Question: When using a string to define a RegEx, I'd like to know if there is a way to get my code to recognize a pattern in the files contained within a directory.
The goal is to rename these files using our naming conventions, so I'm writing something to try to create the expression to use in RegEx.
I've started something here, but I don't think it is the best, and I'm not sure how to fill in the '"{0}"' portion of my RegEx expression.
'''
private Regex m_regex;
public string DirPattern(string path, string[] extensions) {
string result = null;
int endPos = 0;
int resLen = 0;
int startLen = 0;
var dir = new DirectoryInfo(path);
foreach (var file in dir.GetFiles()) {
if (extensions.Contains(file.Extension)) {
if (!String.IsNullOrEmpty(result)) {
int sL = 0;
int fileLen = file.Name.Length;
string one = null;
for (int i = 0; i < resLen && i < fileLen; i++) {
if (result[i] == file.Name[i]) {
sL = i + 1;
if (String.IsNullOrEmpty(one)) {
one = file.Name;
} else {
break;
}
}
}
if (!String.IsNullOrEmpty(one)) {
int eP = 0;
int oneLen = one.Length;
for (int i = fileLen - 1; -1 < i; i--) {
if (result[i] == file.Name[i]) {
eP = i - 1;
} else {
break;
}
}
if ((0 < endPos) && (eP == endPos)) {
if ((0 < startLen) && (sL == startLen)) {
result = one.Substring(0, startLen) + "{0}" + one.Substring(endPos);
} else if (0 < sL) {
startLen = sL;
}
} else if (0 < sL) {
startLen = sL;
}
}
} else {
result = file.Name;
resLen = result.Length;
}
}
}
return result;
}
public bool GenerateRexEx(string path, string[] extensions) {
var pattern = DirPattern(path, extensions);
if (!String.IsNullOrEmpty(pattern)) {
m_regex = new Regex(pattern);
return true;
}
return false;
}
'''
Here is an example of a list of files that would be most like our company files (which I am not allowed to post):

The goal is to take files with names like this:
'''
FOLDER_PATTERN_1 + MixedContent + FOLDER_PATTERN_2
'''
and rename them using our format:
'''
OUR_PATTERN_1 + MixedContent + OUR_PATTERN_2
'''
That way, our software will be able to search the files more efficiently.
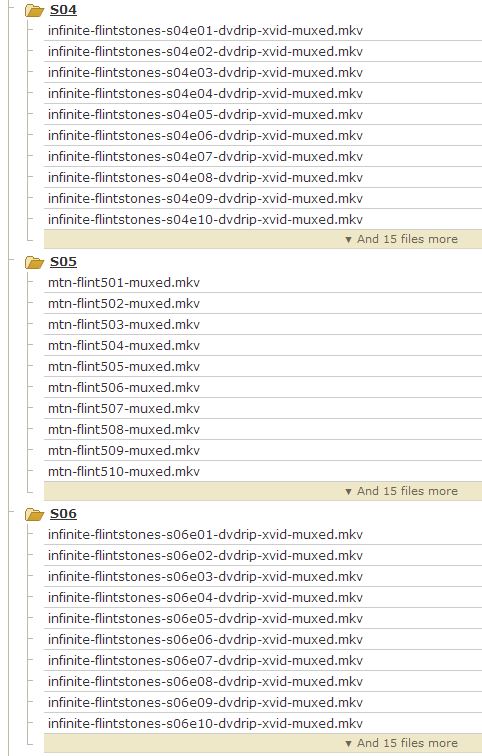
Answer: I think that in your case you need just to find count of characters in the prefix pattern and postfix pattern. Then you can simply replace some count of characters with your pattern. I wrote a simple code which I tested and works. You can inspire yourself and use the same method I think. Anyway there are areas to make this better, but I hope it is enough to answer your question.
'''
using System;
using System.Collections.Generic;
using System.Linq;
using System.Text;
using System.Text.RegularExpressions;
using System.Threading.Tasks;
namespace ConsoleApplication1
{
static class Program
{
static void Main()
{
var inputFilenames = new string[]
{
"mtn_flint501-muxed",
"mtn_flint502-muxed",
"mtn_flint503-muxed",
"mtn_flint504-muxed",
"mtn_flint505-muxed",
"mtn_flint506-muxed",
"mtn_flint507-muxed",
"mtn_flint508-muxed",
"mtn_flint509-muxed",
"mtn_flint510-muxed",
"mtn_flint511-muxed",
"mtn_flint512-muxed",
};
var replacedFilenames = ReplaceFileNames(inputFilenames);
for (int i = 0; i < inputFilenames.Length; i++)
{
Console.WriteLine("{0} >> {1}", inputFilenames[i], replacedFilenames[i]);
}
Console.ReadKey();
}
private const string OurPrefixPattern = "Prefix_";
private const string OurPostfixPattern = "_Postfix";
/// <summary>
/// Method which will find the filename's pattern and replace it with our pattern
/// </summary>
/// <param name="fileNames"></param>
/// <returns></returns>
public static string[] ReplaceFileNames(params string[] fileNames)
{
//At first, we will find count of characters, which are same for
//all filenames as prefix and store it to prefixCount variable and
//we will find count of characters which are same for all filenames
//as postfix and store it to postfixCount variable
var prefixCount = int.MaxValue;
var postfixCount = int.MaxValue;
//We will use first filename as the reference one (we will be comparing)
//all filenames with this one
var referenceFilename = fileNames[0];
var reversedReferenceFilename = referenceFilename.ReverseString();
//Lets find the prefixCount and postfixCount
foreach (var filename in fileNames)
{
if (filename == referenceFilename)
{
continue;
}
//Check for prefix count
var firstDifferenceIndex = referenceFilename.GetFirstDifferentIndexWith(filename);
if (firstDifferenceIndex < prefixCount)
{
prefixCount = firstDifferenceIndex;
}
//For postfix count we will do the same, but with reversed strings
firstDifferenceIndex = reversedReferenceFilename.GetFirstDifferentIndexWith(filename.ReverseString());
if (firstDifferenceIndex < postfixCount)
{
postfixCount = firstDifferenceIndex;
}
}
//So now replace given filnames with our prefix and post fix.
//Our regex determines only how many characters should be replaced
var prefixRegexToReplace = string.Format("^.{{{0}}}", prefixCount);
var postfixRegexToReplace = string.Format(".{{{0}}}$", postfixCount);
var result = new string[fileNames.Length];
for (int i = 0; i < fileNames.Length; i++)
{
//Replace the prefix
result[i] = Regex.Replace(fileNames[i], prefixRegexToReplace, OurPrefixPattern);
//Replace the postfix
result[i] = Regex.Replace(result[i], postfixRegexToReplace, OurPostfixPattern);
}
return result;
}
/// <summary>
/// Gets the first index in which the strings has different character
/// </summary>
/// <param name="value"></param>
/// <param name="stringToCompare"></param>
/// <returns></returns>
private static int GetFirstDifferentIndexWith(this string value, string stringToCompare)
{
return value.Zip(stringToCompare, (c1, c2) => c1 == c2).TakeWhile(b => b).Count();
}
/// <summary>
/// Revers given string
/// </summary>
/// <param name="value">String which should be reversed</param>
/// <returns>Reversed string</returns>
private static string ReverseString(this string value)
{
char[] charArray = value.ToCharArray();
Array.Reverse(charArray);
return new string(charArray);
}
}
}
'''
The console output looks like this
> mtn_flint501-muxed >> Prefix_01_Postfixmtn_flint502-muxed >> Prefix_02_Postfixmtn_flint503-muxed >> Prefix_03_Postfixmtn_flint504-muxed >> Prefix_04_Postfixmtn_flint505-muxed >> Prefix_05_Postfixmtn_flint506-muxed >> Prefix_06_Postfixmtn_flint507-muxed >> Prefix_07_Postfixmtn_flint508-muxed >> Prefix_08_Postfixmtn_flint509-muxed >> Prefix_09_Postfixmtn_flint510-muxed >> Prefix_10_Postfixmtn_flint511-muxed >> Prefix_11_Postfixmtn_flint512-muxed >> Prefix_12_Postfix